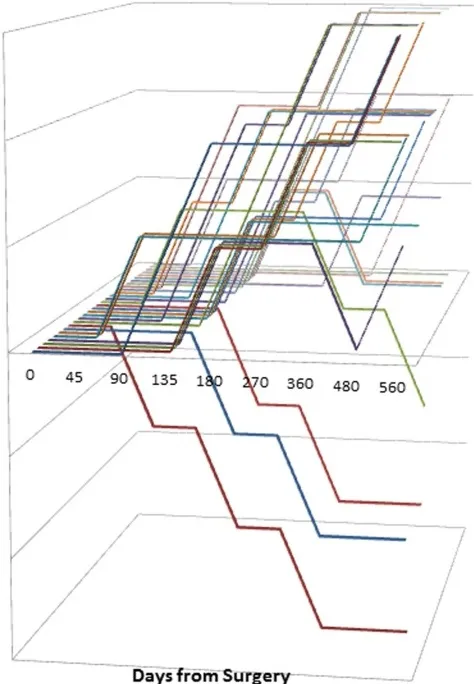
(B) beta-TCP resorption/consolidation assessment by subject over time. A flat line demonstrates for most of the beta-TCP-treated fusion segments between days 91-135 no change in radiographic appearance from surgery. Once the mineral content has been cleared, an increase in the height of the plotted lines (consolidation) was observed for one or more time intervals in 21 of 28 fusion segments. However, from day 135 and on, 7 of 28 fusion segments (25%) showed a steady decline in line height toward the negative portion of the graph, indicating that more resorption had occurred than consolidation.
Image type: chart (chart)